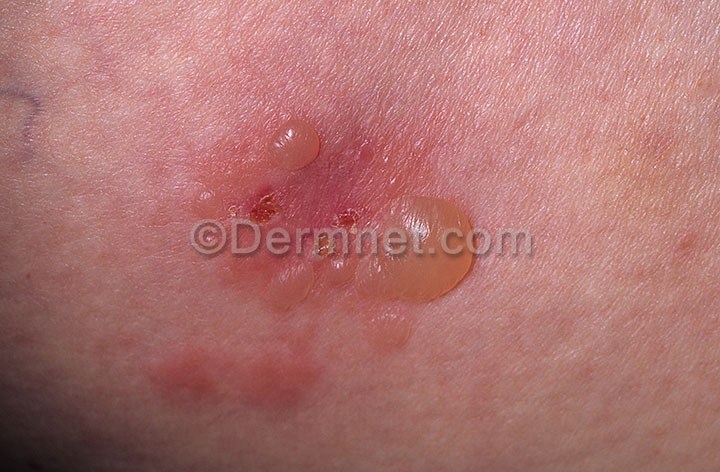
Disease: Bullous Disease Photos